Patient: sex F, age 59
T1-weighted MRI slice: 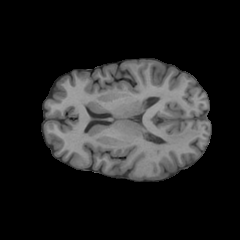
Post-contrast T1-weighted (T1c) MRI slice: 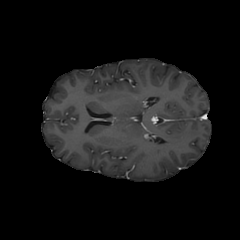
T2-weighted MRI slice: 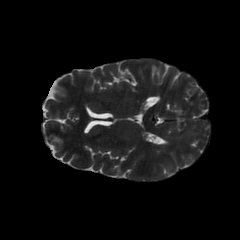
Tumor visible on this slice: no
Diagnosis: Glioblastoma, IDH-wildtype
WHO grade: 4